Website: walmart
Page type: cart
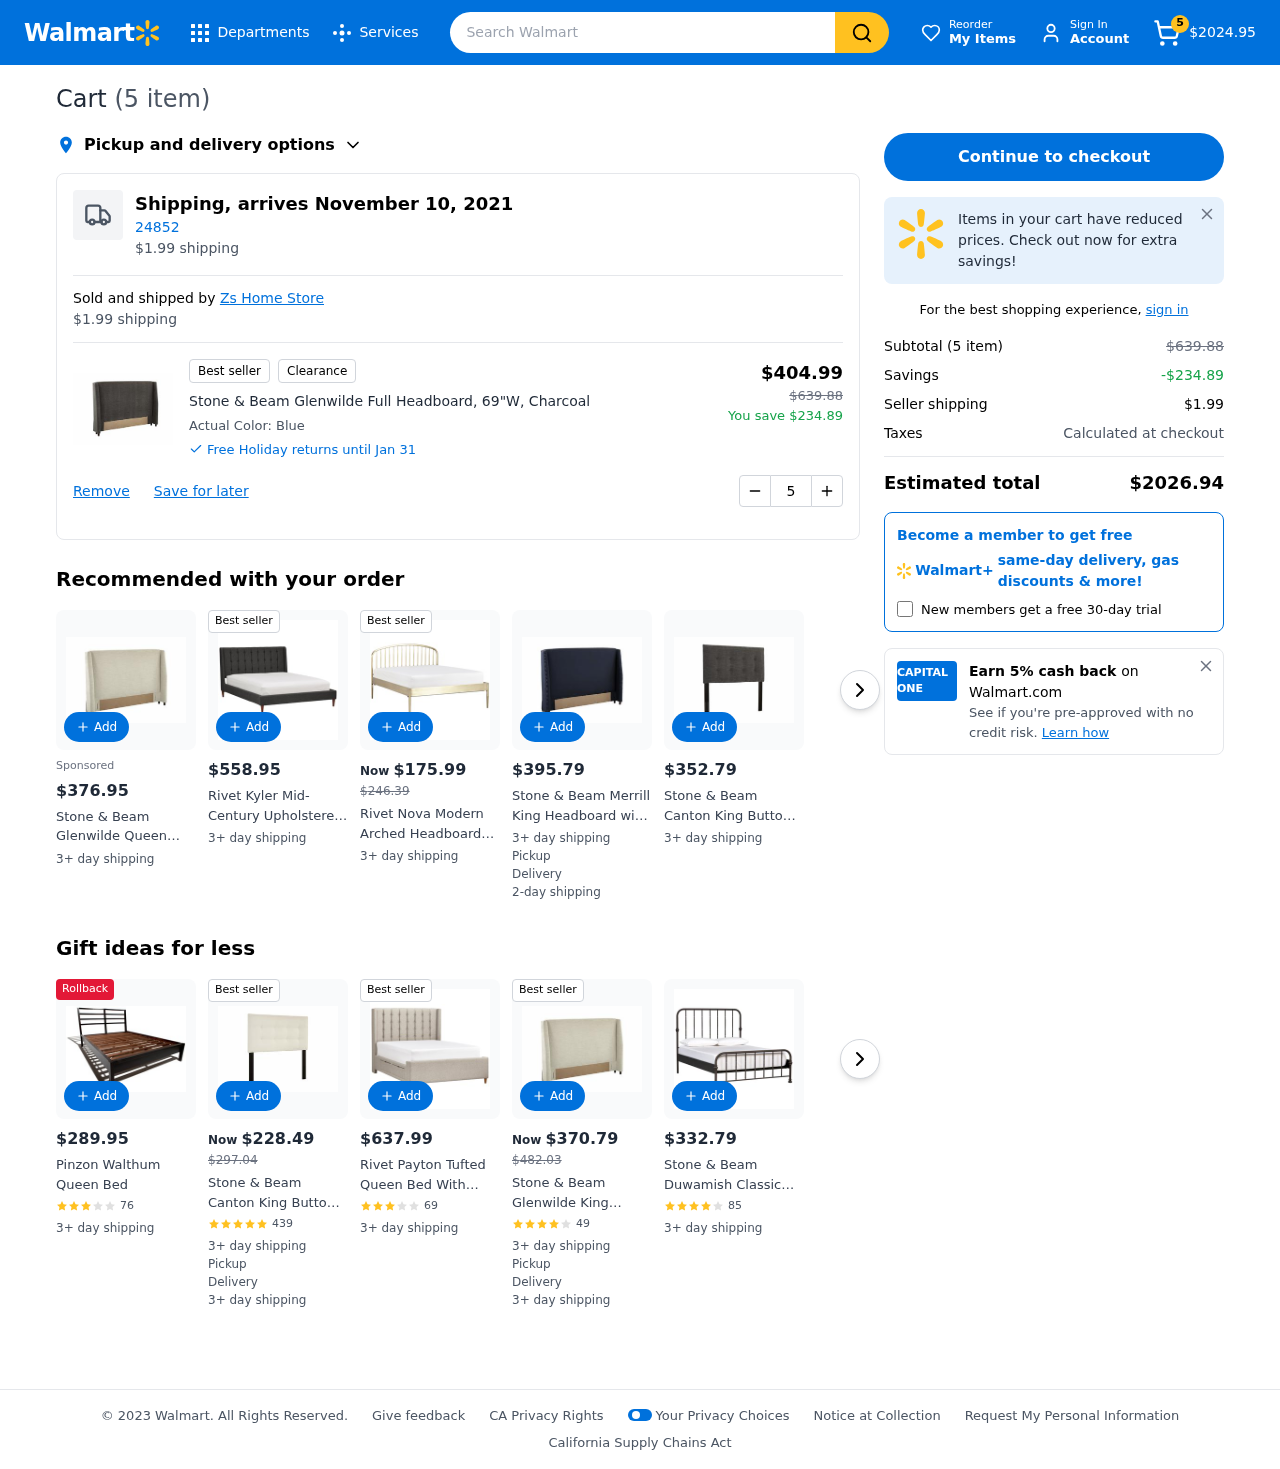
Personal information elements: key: PII_POSTCODE
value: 24852
Product elements: key: PRODUCT1_NAME
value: Stone & Beam Glenwilde Full Headboard, 69"W, Charcoal
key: PRODUCT1_PRICE
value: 404.99
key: PRODUCT1_QUANTITY
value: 5
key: PRODUCT1_ORIGINAL_PRICE
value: $639.88
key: PRODUCT1_SAVINGS
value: $234.89
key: PRODUCT1_SAVINGS
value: -$234.89
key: PRODUCT2_PRICE
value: $376.95
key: PRODUCT2_NAME
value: Stone & Beam Glenwilde Queen Headboard, 75"W, Pearl
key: PRODUCT3_PRICE
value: $558.95
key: PRODUCT3_NAME
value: Rivet Kyler Mid-Century Upholstered Tufted Queen Bed with Headboard, 66"W, Charcoal
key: PRODUCT4_PRICE
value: $175.99
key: PRODUCT4_ORIGINAL_PRICE
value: $246.39
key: PRODUCT4_NAME
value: Rivet Nova Modern Arched Headboard Queen Gold Metal Bed Frame, 63.5"W, Gold Finish
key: PRODUCT5_PRICE
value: $395.79
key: PRODUCT5_NAME
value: Stone & Beam Merrill King Headboard with Decorative Nailhead Trim, 92" W, Indigo
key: PRODUCT6_PRICE
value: $352.79
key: PRODUCT6_NAME
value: Stone & Beam Canton King Button-Tufted Headboard, 80" W, Charcoal
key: PRODUCT7_PRICE
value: $289.95
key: PRODUCT7_NAME
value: Pinzon Walthum Queen Bed
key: PRODUCT7_NUM_RATINGS
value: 76
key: PRODUCT8_PRICE
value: $228.49
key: PRODUCT8_ORIGINAL_PRICE
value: $297.04
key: PRODUCT8_NAME
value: Stone & Beam Canton King Button-Tufted Headboard, 80" W, Romero Cream
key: PRODUCT8_NUM_RATINGS
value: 439
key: PRODUCT9_PRICE
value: $637.99
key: PRODUCT9_NAME
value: Rivet Payton Tufted Queen Bed With Storage Drawers, 89.4" L, Natural
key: PRODUCT9_NUM_RATINGS
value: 69
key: PRODUCT10_PRICE
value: $370.79
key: PRODUCT10_ORIGINAL_PRICE
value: $482.03
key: PRODUCT10_NAME
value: Stone & Beam Glenwilde King Headboard, 92" W, Pearl
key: PRODUCT10_NUM_RATINGS
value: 49
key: PRODUCT11_PRICE
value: $332.79
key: PRODUCT11_NAME
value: Stone & Beam Duwamish Classic Metal Bed Frame with Headboard
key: PRODUCT11_NUM_RATINGS
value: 85
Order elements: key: ORDER_NUM_ITEMS
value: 5
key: ORDER_NUM_ITEMS
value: (5 item)
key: ORDER_SUBTOTAL
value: $2024.95
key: ORDER_DELIVERY_DATE
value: Shipping, arrives November 10, 2021
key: ORDER_SHIPPING_COST
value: $1.99
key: ORDER_TOTAL
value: $2026.94
Search elements: key: HEADER_SEARCH
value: Search Walmart